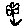
Label: flower